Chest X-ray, PA view. Patient: 55 years old, sex F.
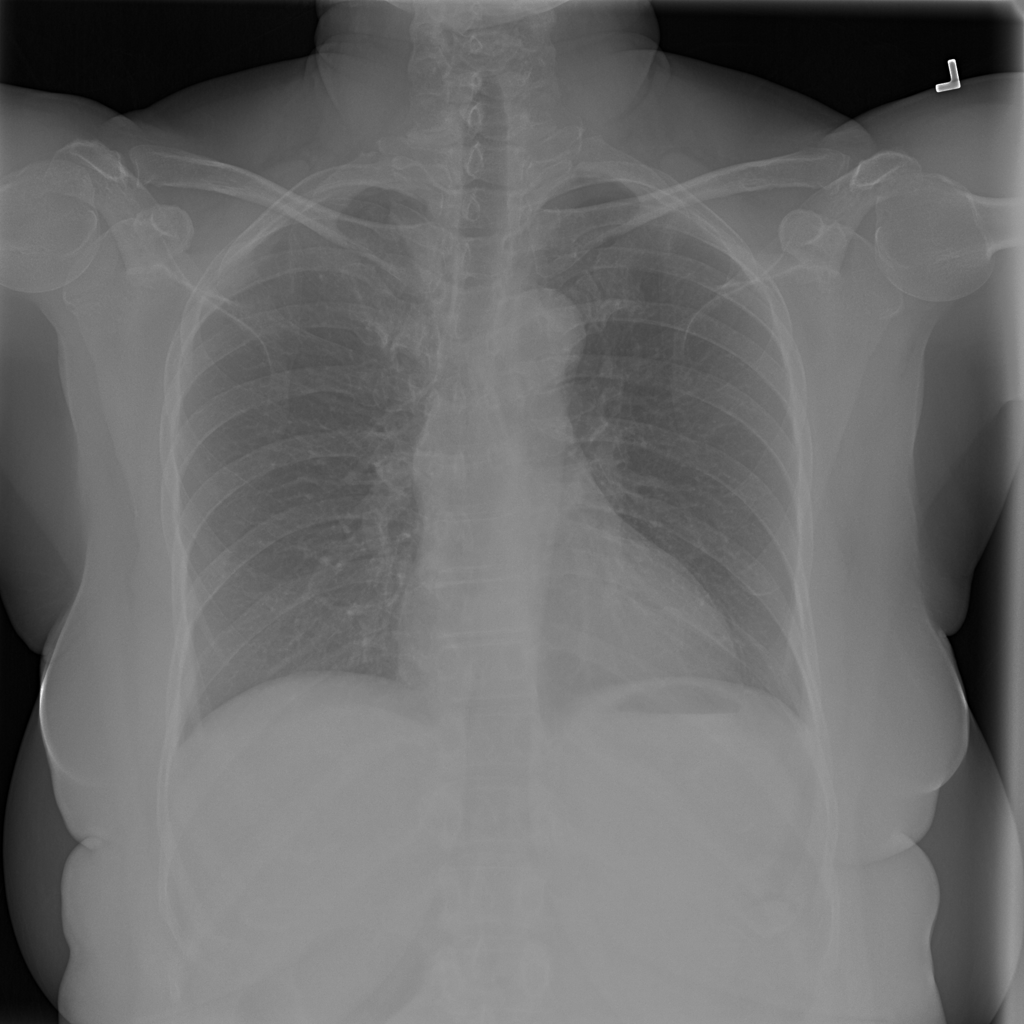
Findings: No Finding